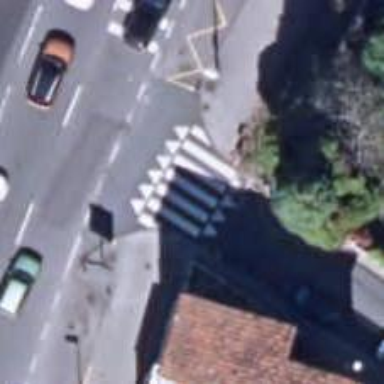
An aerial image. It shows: Marked crossing with traffic calming table.